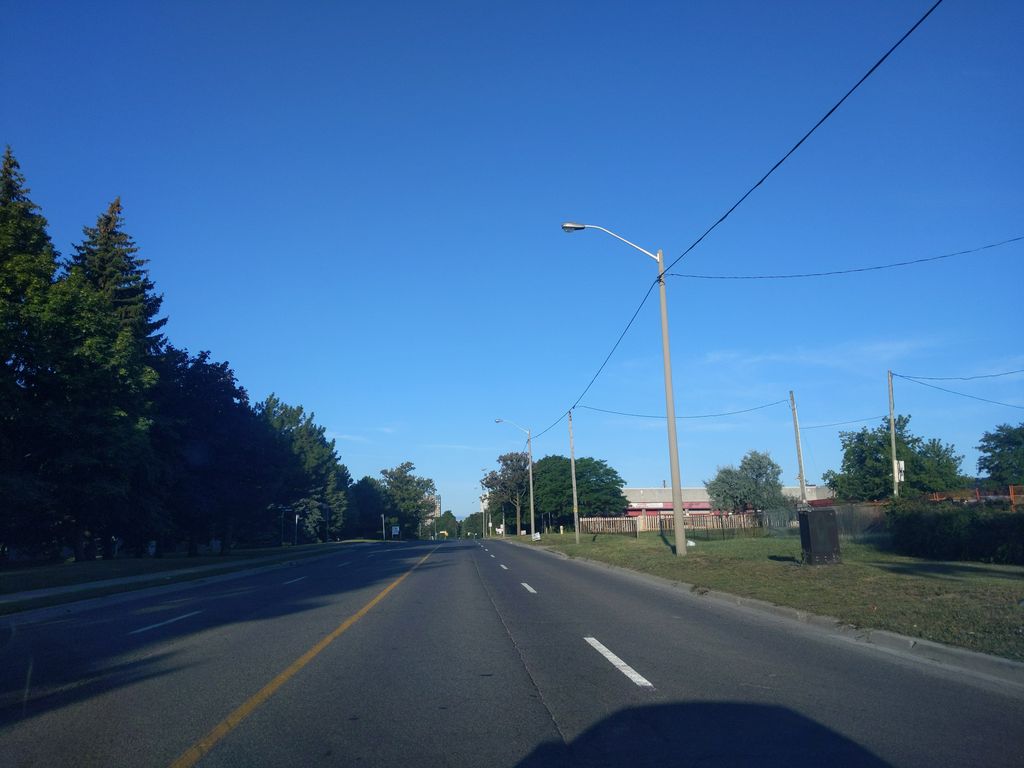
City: toronto